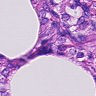
Metastatic tissue present: yes